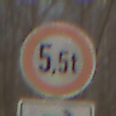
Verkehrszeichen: TatsaechlicheMasse
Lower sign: RichtungsangabeDurchPfeile5
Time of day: MorningAfternoon
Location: Outdoor (Nature)
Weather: PartlyCloudy
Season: Winter
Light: Natural